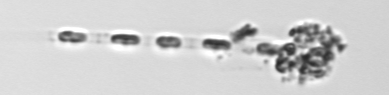
Label: Skeletonema